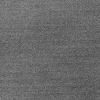
Atmospheric dust classification: dusty